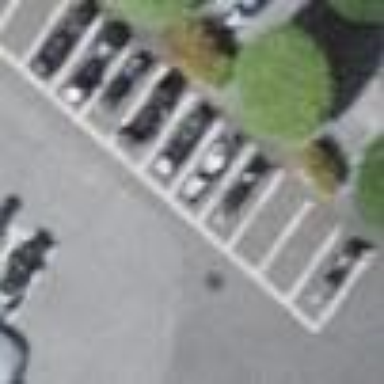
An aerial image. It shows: Motorcycle parking area with surface designated for parking.